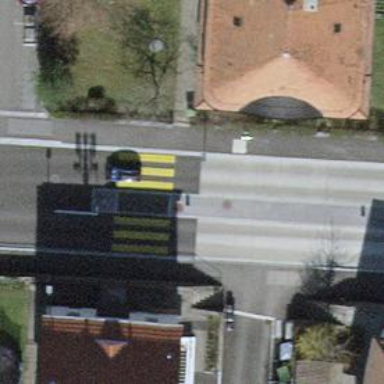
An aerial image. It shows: Marked crossing with pedestrian island.